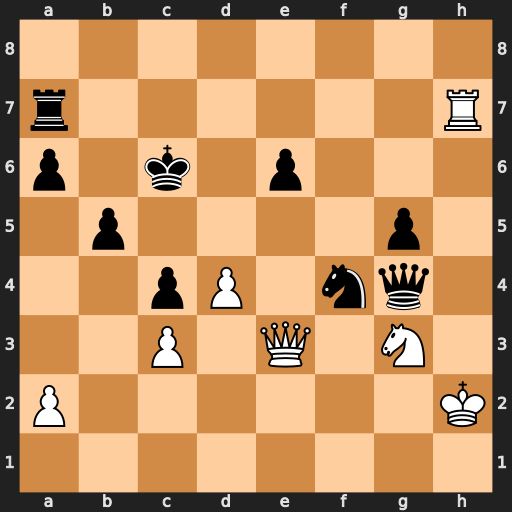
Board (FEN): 8/r6R/p1k1p3/1p4p1/2pP1nq1/2P1Q1N1/P6K/8
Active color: w
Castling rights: -
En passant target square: -
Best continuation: d5+ Nxd5 Qxa7